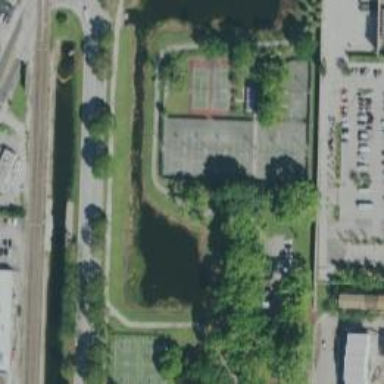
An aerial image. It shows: Tennis court on pitch designated for leisure land.